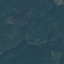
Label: Forest